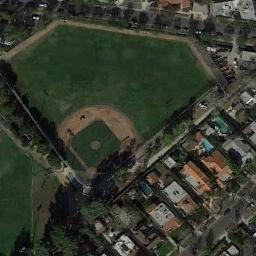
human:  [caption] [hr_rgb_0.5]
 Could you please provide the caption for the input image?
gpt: A baseball diamond surrounded by some trees and the medium residential area beside .

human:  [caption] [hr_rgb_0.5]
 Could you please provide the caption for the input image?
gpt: There are neat rows of houses near the baseball field .

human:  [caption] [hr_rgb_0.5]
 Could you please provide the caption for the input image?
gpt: There is a baseball diamond in the grass along the roads with several houses and trees .

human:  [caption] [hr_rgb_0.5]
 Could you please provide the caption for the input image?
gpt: A baseball diamond is surrounded by many buildings .

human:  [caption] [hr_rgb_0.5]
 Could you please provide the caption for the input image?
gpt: Many buildings of different colors and shapes are beside the baseball diamond .